Question: I'm trying to achieve a 3 column layout using the 'column-count' property. But it gives me strange effects in and (Google Chrome) . If you look at the attached code and run the snippet, you can see that there is some extra space after the checkboxes and before the button at the end.

Actually, as you can see in the inspector, the '<div class="centeredForm formEntry optionList">' containing the '<div class="centeredForm optionListMainContainer" style="margin-top: -1.525em;">' gets the wrong height. It behaves as the 'column-count'property was not set.
Is there a workaround for this problem in Webkit?
'''
/*! normalize.css v3.0.2 | MIT License | git.io/normalize */
/**
* 1. Set default font family to sans-serif.
* 2. Prevent iOS text size adjust after orientation change, without disabling
* user zoom.
*/
html {
font-family: sans-serif;
/* 1 */
-ms-text-size-adjust: 100%;
/* 2 */
-webkit-text-size-adjust: 100%;
/* 2 */
}
/**
* Remove default margin.
*/
body {
margin: 0;
}
/* HTML5 display definitions
========================================================================== */
/**
* Correct 'block' display not defined for any HTML5 element in IE 8/9.
* Correct 'block' display not defined for 'details' or 'summary' in IE 10/11
* and Firefox.
* Correct 'block' display not defined for 'main' in IE 11.
*/
article,
aside,
details,
figcaption,
figure,
footer,
header,
hgroup,
main,
menu,
nav,
section,
summary {
display: block;
}
/* Forms
========================================================================== */
/**
* Known limitation: by default, Chrome and Safari on OS X allow very limited
* styling of 'select', unless a 'border' property is set.
*/
/**
* 1. Correct color not being inherited.
* Known issue: affects color of disabled elements.
* 2. Correct font properties not being inherited.
* 3. Address margins set differently in Firefox 4+, Safari, and Chrome.
*/
button,
input,
optgroup,
select,
textarea {
color: inherit;
/* 1 */
font: inherit;
/* 2 */
margin: 0;
/* 3 */
}
/**
* Address 'overflow' set to 'hidden' in IE 8/9/10/11.
*/
button {
overflow: visible;
}
/**
* Address inconsistent 'text-transform' inheritance for 'button' and 'select'.
* All other form control elements do not inherit 'text-transform' values.
* Correct 'button' style inheritance in Firefox, IE 8/9/10/11, and Opera.
* Correct 'select' style inheritance in Firefox.
*/
button,
select {
text-transform: none;
}
/**
* 1. Avoid the WebKit bug in Android 4.0.* where (2) destroys native 'audio'
* and 'video' controls.
* 2. Correct inability to style clickable 'input' types in iOS.
* 3. Improve usability and consistency of cursor style between image-type
* 'input' and others.
*/
button,
html input[type="button"],
input[type="reset"],
input[type="submit"] {
-webkit-appearance: button;
/* 2 */
cursor: pointer;
/* 3 */
}
/**
* Re-set default cursor for disabled elements.
*/
button[disabled],
html input[disabled] {
cursor: default;
}
/**
* Remove inner padding and border in Firefox 4+.
*/
button::-moz-focus-inner,
input::-moz-focus-inner {
border: 0;
padding: 0;
}
/**
* Address Firefox 4+ setting 'line-height' on 'input' using '!important' in
* the UA stylesheet.
*/
input {
line-height: normal;
}
/**
* It's recommended that you don't attempt to style these elements.
* Firefox's implementation doesn't respect box-sizing, padding, or width.
*
* 1. Address box sizing set to 'content-box' in IE 8/9/10.
* 2. Remove excess padding in IE 8/9/10.
*/
input[type="checkbox"],
input[type="radio"] {
box-sizing: border-box;
/* 1 */
padding: 0;
/* 2 */
}
/**
* Define consistent border, margin, and padding.
*/
fieldset {
border: 1px solid #c0c0c0;
margin: 0 2px;
padding: 0.35em 0.625em 0.75em;
}
/**
* 1. Correct 'color' not being inherited in IE 8/9/10/11.
* 2. Remove padding so people aren't caught out if they zero out fieldsets.
*/
legend {
border: 0;
/* 1 */
padding: 0;
/* 2 */
}
div.subVCs {
width: 100%;
position: relative;
}
.view-size-100p {
width: 100%;
display: inline-block;
position: relative;
vertical-align: top;
padding: 2px 6px 3px 6px;
}
@media only handheld,
only screen and (max-width: 1024px),
only screen and (max-device-width: 1024px) {
.view-size-100p {
width: 100%;
display: block;
}
}
html,
html * {
font-family: Helvetica, Arial, sans-serif;
font-size: 0px;
box-sizing: border-box;
}
html p,
html a,
html ul,
html ol,
html li {
font-size: 16px;
}
body {
margin: 5px;
}
*,
*:before,
*:after {
box-sizing: inherit;
}
form.centeredForm {
position: relative;
width: 100%;
margin-top: 10px;
margin-bottom: 10px;
}
form.centeredForm > fieldset {
border-width: 5px;
border-style: solid;
border-color: #d3d3d3;
border-collapse: collapse;
padding: 10px;
}
form.centeredForm > fieldset > legend {
font-size: 16px;
font-style: normal;
font-weight: bold;
}
.centeredForm .formEntry {
display: block;
margin: 5px;
}
.centeredForm .formEntry.submit,
.centeredForm .formEntry.button {
text-align: right;
}
.centeredForm .formEntry.hidden {
display: none;
width: auto;
}
.centeredForm .formEntry.spacer {
font-size: 16px;
font-style: normal;
font-weight: normal;
display: block;
}
.centeredForm .formEntry > label,
.centeredForm .formEntry > input,
.centeredForm .formEntry > div {
display: inline-block;
padding: 0.125em 0.375em 0.1875em 0.375em;
}
.centeredForm .formEntry > label {
font-size: 16px;
font-style: normal;
font-weight: bold;
width: 40%;
vertical-align: baseline;
}
.centeredForm .formEntry:not(.hidden) > input,
.centeredForm .formEntry.optionList > div,
.centeredForm .formEntry.select > div,
.centeredForm .formEntry.radio > div {
font-size: 16px;
font-style: normal;
font-weight: normal;
width: 60%;
}
.centeredForm .formEntry.submit > input,
.centeredForm .formEntry.button > input {
width: 30%;
}
.centeredForm .formEntry:not(.submit):not(.button):not(.hidden) {
text-align: right;
}
.centeredForm .formEntry.optionList .optionListMainContainer {
-webkit-column-width: auto;
-webkit-column-count: 3;
-webkit-column-gap: 0;
-webkit-column-rule: none;
-moz-column-width: auto;
-moz-column-count: 3;
-moz-column-gap: 0;
-moz-column-rule: none;
column-width: auto;
column-count: 3;
column-gap: 0;
column-rule: none;
}
.centeredForm .formEntry.optionList .optionListMainContainer,
.centeredForm .formEntry.optionList .optionListMainContainer * {
text-align: left;
padding: 0.125em 0.375em 0.1875em 0.375em;
}
.centeredForm .formEntry.optionList .optionListMainContainer .optionListTitleContainer {
font-size: 16px;
font-style: normal;
font-weight: bold;
display: block;
margin-top: 0.625em;
margin-bottom: 0.1875em;
-webkit-column-span: all;
-moz-column-span: all;
column-span: all;
z-index: 0;
}
.centeredForm .formEntry.optionList .optionListMainContainer .optionListTitleContainer:first-child {
margin-top: -1.525em;
}
.centeredForm .formEntry.optionList .optionListMainContainer .optionListContainer {
font-size: 16px;
font-style: normal;
font-weight: normal;
width: 100%;
padding: 0px !important;
}
.centeredForm .formEntry.select .selectMainContainer {
text-align: left;
padding: 0px !important;
}
.centeredForm .formEntry.radio .radioMainContainer {
-webkit-column-width: auto;
-webkit-column-count: 3;
-webkit-column-gap: 0;
-webkit-column-rule: none;
-moz-column-width: auto;
-moz-column-count: 3;
-moz-column-gap: 0;
-moz-column-rule: none;
column-width: auto;
column-count: 3;
column-gap: 0;
column-rule: none;
text-align: left;
padding: 0px !important;
}
.centeredForm .formEntry.radio .radioMainContainer .radioContainer {
font-size: 16px;
font-style: normal;
font-weight: normal;
width: 100%;
padding: 0px !important;
}
.centeredForm div.formEntry:nth-of-type(2n) {
color: black;
background-color: #f5f5ff;
}
/*
* @CSS3 Inputs
* @author kellers
**/
:root input {
-moz-border-radius-topleft: 0.5em;
-moz-border-radius-topright: 0.5em;
-moz-border-radius-bottomright: 0.5em;
-moz-border-radius-bottomleft: 0.5em;
-webkit-border-top-left-radius: 0.5em;
-webkit-border-top-right-radius: 0.5em;
-webkit-border-bottom-right-radius: 0.5em;
-webkit-border-bottom-left-radius: 0.5em;
border-top-left-radius: 0.5em;
border-top-right-radius: 0.5em;
border-bottom-right-radius: 0.5em;
border-bottom-left-radius: 0.5em;
border-width: 1px;
border-style: solid;
border-color: #cccccc;
border-collapse: collapse;
outline: 0px none;
vertical-align: baseline;
padding: 0.125em 0.375em 0.1875em 0.375em;
-webkit-appearance: none;
-moz-appearance: none;
appearance: none;
}
:root input:not([type="checkbox"]):not([type="radio"]):not([type="file"]):not([type="hidden"]):not([type="reset"]):not([type="submit"]):not([type="button"]).ui-spinner-input {
margin: 0px 17px 0px 0px;
}
:root input[type="color"] {
padding-top: 0px !important;
padding-bottom: 0px !important;
}
:root span.ui-spinner.ui-widget {
font-size: inherit !important;
}
:root input[type=number] {
text-align: right;
}
:root input[disabled] {
color: #545454 !important;
-moz-opacity: .4;
-webkit-opacity: .4;
opacity: .4;
}
:root input:not([type="checkbox"]):not([type="radio"]):not([type="file"]):not([type="hidden"]):not([type="reset"]) {
-webkit-box-shadow: inset 0 1px 1px rgba(0, 0, 0, 0.075);
box-shadow: inset 0 1px 1px rgba(0, 0, 0, 0.075);
-webkit-transition: border-color ease-in-out 0.15s, -webkit-box-shadow ease-in-out 0.15s;
-o-transition: border-color ease-in-out 0.15s, box-shadow ease-in-out 0.15s;
transition: border-color ease-in-out 0.15s, box-shadow ease-in-out 0.15s;
}
:root input:not([type="checkbox"]):not([type="radio"]):not([type="file"]):not([type="hidden"]):not([type="reset"]):not([disabled]):focus {
-webkit-box-shadow: inset 0 1px 1px rgba(0, 0, 0, 0.075), 0 0 8px rgba(102, 175, 233, 0.6);
box-shadow: inset 0 1px 1px rgba(0, 0, 0, 0.075), 0 0 8px rgba(102, 175, 233, 0.6);
}
:root div[data-type="button"] {
-webkit-box-shadow: inset 0 1px 1px rgba(0, 0, 0, 0.075);
box-shadow: inset 0 1px 1px rgba(0, 0, 0, 0.075);
-webkit-transition: border-color ease-in-out 0.15s, -webkit-box-shadow ease-in-out 0.15s;
-o-transition: border-color ease-in-out 0.15s, box-shadow ease-in-out 0.15s;
transition: border-color ease-in-out 0.15s, box-shadow ease-in-out 0.15s;
}
:root div[data-type="button"]:not([data-disabled]):focus,
:root div[data-type="button"]:not([data-disabled]):hover {
-webkit-box-shadow: inset 0 1px 1px rgba(0, 0, 0, 0.075), 0 0 8px rgba(102, 175, 233, 0.6);
box-shadow: inset 0 1px 1px rgba(0, 0, 0, 0.075), 0 0 8px rgba(102, 175, 233, 0.6);
}
:root button:not([data-disabled]):not(.ui-datepicker-close):not(.ui-datepicker-current):not(.ui-button) {
-webkit-box-shadow: inset 0 1px 1px rgba(0, 0, 0, 0.075);
box-shadow: inset 0 1px 1px rgba(0, 0, 0, 0.075);
-webkit-transition: border-color ease-in-out 0.15s, -webkit-box-shadow ease-in-out 0.15s;
-o-transition: border-color ease-in-out 0.15s, box-shadow ease-in-out 0.15s;
transition: border-color ease-in-out 0.15s, box-shadow ease-in-out 0.15s;
}
:root button:not([data-disabled]):not(.ui-datepicker-close):not(.ui-datepicker-current):not(.ui-button):not([data-disabled]):focus,
:root button:not([data-disabled]):not(.ui-datepicker-close):not(.ui-datepicker-current):not(.ui-button):not([data-disabled]):hover {
-webkit-box-shadow: inset 0 1px 1px rgba(0, 0, 0, 0.075), 0 0 8px rgba(102, 175, 233, 0.6);
box-shadow: inset 0 1px 1px rgba(0, 0, 0, 0.075), 0 0 8px rgba(102, 175, 233, 0.6);
}
:root input[type="button"]:not([disabled]):hover,
:root input[type="submit"]:not([disabled]):hover {
-webkit-box-shadow: inset 0 1px 1px rgba(0, 0, 0, 0.075), 0 0 8px rgba(102, 175, 233, 0.6) !important;
box-shadow: inset 0 1px 1px rgba(0, 0, 0, 0.075), 0 0 8px rgba(102, 175, 233, 0.6) !important;
}
:root input[type="submit"],
input[type="button"] {
-webkit-appearance: none;
-moz-appearance: none;
appearance: none;
color: black;
background-color: #f8f8f8;
}
:root input[type="submit"]:active,
input[type="button"]:active {
border-width: 1px;
border-style: inset;
border-color: #808080;
border-collapse: collapse;
}
:root div[data-type="button"],
:root input[type="button"] {
margin: -1px -1px -1px -3px;
}
:root div[data-type="button"],
:root input[type="button"],
:root div[data-type="button"]:root button:not(.ui-datepicker-close):not(.ui-datepicker-current):not(.ui-button),
:root input[type="button"]:root button:not(.ui-datepicker-close):not(.ui-datepicker-current):not(.ui-button) {
min-width: 5px;
line-height: 1;
display: inline-block;
}
:root button:not(.ui-datepicker-close):not(.ui-datepicker-current):not(.ui-button) {
margin: -1px -1px -1px 1px;
}
/**
* @info Cross-browser CSS3 Image-Free Custom Checkbox
* @author Dmitriy Kubyshkin
* @changed by kellers
* @web http://kubyshkin.ru/posts/cross-browser-css3-image-free-custom-checkbox.html
*/
.my_own_styled_checkbox {
position: relative;
display: inline-block;
zoom: 1;
}
.my_own_styled_checkbox * {
font-size: inherit !important;
}
.my_own_styled_checkbox .checkBox,
.my_own_styled_checkbox .checkBoxOverlay {
padding: 0px !important;
box-sizing: content-box;
}
.my_own_styled_checkbox .checkBox {
position: absolute;
display: inline-block;
top: 0.125em;
width: 1em;
height: 1em;
border-width: 1px;
border-style: solid;
border-color: #cccccc;
border-collapse: collapse;
background-color: white;
-moz-border-radius-topleft: 50%;
-moz-border-radius-topright: 50%;
-moz-border-radius-bottomright: 50%;
-moz-border-radius-bottomleft: 50%;
-webkit-border-top-left-radius: 50%;
-webkit-border-top-right-radius: 50%;
-webkit-border-bottom-right-radius: 50%;
-webkit-border-bottom-left-radius: 50%;
border-top-left-radius: 50%;
border-top-right-radius: 50%;
border-bottom-right-radius: 50%;
border-bottom-left-radius: 50%;
vertical-align: bottom;
vertical-align: text-bottom;
-webkit-box-shadow: inset 0 1px 1px rgba(0, 0, 0, 0.075);
box-shadow: inset 0 1px 1px rgba(0, 0, 0, 0.075);
-webkit-transition: border-color ease-in-out 0.15s, -webkit-box-shadow ease-in-out 0.15s;
-o-transition: border-color ease-in-out 0.15s, box-shadow ease-in-out 0.15s;
transition: border-color ease-in-out 0.15s, box-shadow ease-in-out 0.15s;
}
.my_own_styled_checkbox > input {
cursor: pointer;
}
.my_own_styled_checkbox > input[disabled] {
cursor: default;
}
.my_own_styled_checkbox > input[disabled] + .checkBox {
border-width: 1px;
border-style: solid;
border-color: #eeeeee;
border-collapse: collapse;
background-color: #eee;
}
.my_own_styled_checkbox > input[disabled] + .checkBox > .checkBoxOverlay {
border-bottom: 0.125em solid #999;
border-left: 0.125em solid #999;
}
.my_own_styled_checkbox > input[disabled] + .checkBox + span.checkBoxText {
color: #999;
}
.my_own_styled_checkbox .checkBox > .checkBoxOverlay {
position: absolute;
display: none;
border-bottom: 0.15em solid black;
border-left: 0.15em solid black;
}
.my_own_styled_checkbox input:checked + .checkBox > .checkBoxOverlay {
left: 0.125em;
top: 0em;
width: 1em;
height: 0.375em;
-webkit-transform: rotate(-45deg);
-moz-transform: rotate(-45deg);
-o-transform: rotate(-45deg);
-ms-transform: rotate(-45deg);
transform: rotate(-45deg);
zoom: 1;
display: block;
z-index: 2;
}
.my_own_styled_checkbox input {
position: absolute;
outline: none;
left: 0;
top: 0;
width: 100%;
height: 100%;
border: none;
margin: 0;
z-index: 3;
opacity: 0;
}
.my_own_styled_checkbox > input:not([disabled]):active + .checkBox,
.my_own_styled_checkbox > input:focus + .checkBox {
-webkit-box-shadow: inset 0 1px 1px rgba(0, 0, 0, 0.075), 0 0 8px rgba(102, 175, 233, 0.6);
box-shadow: inset 0 1px 1px rgba(0, 0, 0, 0.075), 0 0 8px rgba(102, 175, 233, 0.6);
}
.my_own_styled_checkbox > input:focus + .checkBox,
.my_own_styled_checkbox > input:not([disabled]):hover + .checkBox {
-webkit-box-shadow: inset 0 1px 1px rgba(0, 0, 0, 0.075), 0 0 8px rgba(102, 175, 233, 0.6);
box-shadow: inset 0 1px 1px rgba(0, 0, 0, 0.075), 0 0 8px rgba(102, 175, 233, 0.6);
}
.my_own_styled_checkbox > span.checkBoxText {
display: block;
vertical-align: top;
margin-left: 1.5em !important;
word-break: break-all;
}
'''
'''
<div class="userEdit view-size-100p">
<div class="userEdit">
<div class="mainDiv">
<form class="centeredForm centeredForm" action="" method="post" enctype="multipart/form-data">
<fieldset>
<legend>some title</legend>
<div class="centeredForm formEntry optionList">
<label>some label text</label>
<span style="display: inline-block;width: 60%;margin:0px;padding:0px;visibility: hidden;">&nbsp;</span>
<div class="centeredForm optionListMainContainer" style="margin-top: -1.525em;">
<span class="centeredForm optionListContainer my_own_styled_checkbox">
<input type="checkbox" name="ckeckboxname[]" value="5" checked="checked" tabindex="21"><span class="centeredForm checkBox"><span class="centeredForm checkBoxOverlay"></span></span>
<span class="centeredForm checkBoxText">Test User</span>
</span>
<span class="centeredForm optionListContainer my_own_styled_checkbox">
<input type="checkbox" name="ckeckboxname[]" value="5" tabindex="22"><span class="centeredForm checkBox"><span class="centeredForm checkBoxOverlay"></span></span>
<span class="centeredForm checkBoxText">Test User</span>
</span>
<span class="centeredForm optionListContainer my_own_styled_checkbox">
<input type="checkbox" name="ckeckboxname[]" value="5" checked="checked" tabindex="23"><span class="centeredForm checkBox"><span class="centeredForm checkBoxOverlay"></span></span>
<span class="centeredForm checkBoxText">Test User</span>
</span>
<span class="centeredForm optionListContainer my_own_styled_checkbox">
<input type="checkbox" name="ckeckboxname[]" value="5" tabindex="24"><span class="centeredForm checkBox"><span class="centeredForm checkBoxOverlay"></span></span>
<span class="centeredForm checkBoxText">Test User</span>
</span>
<span class="centeredForm optionListContainer my_own_styled_checkbox">
<input type="checkbox" name="ckeckboxname[]" value="5" checked="checked" tabindex="25"><span class="centeredForm checkBox"><span class="centeredForm checkBoxOverlay"></span></span>
<span class="centeredForm checkBoxText">Test User</span>
</span>
<span class="centeredForm optionListContainer my_own_styled_checkbox">
<input type="checkbox" name="ckeckboxname[]" value="5" tabindex="26"><span class="centeredForm checkBox"><span class="centeredForm checkBoxOverlay"></span></span>
<span class="centeredForm checkBoxText">Test User</span>
</span>
<span class="centeredForm optionListContainer my_own_styled_checkbox">
<input type="checkbox" name="ckeckboxname[]" value="5" checked="checked" tabindex="27"><span class="centeredForm checkBox"><span class="centeredForm checkBoxOverlay"></span></span>
<span class="centeredForm checkBoxText">Test User</span>
</span>
<span class="centeredForm optionListContainer my_own_styled_checkbox">
<input type="checkbox" name="ckeckboxname[]" value="5" tabindex="28"><span class="centeredForm checkBox"><span class="centeredForm checkBoxOverlay"></span></span>
<span class="centeredForm checkBoxText">Test User</span>
</span>
<span class="centeredForm optionListContainer my_own_styled_checkbox">
<input type="checkbox" name="ckeckboxname[]" value="5" checked="checked" tabindex="29"><span class="centeredForm checkBox"><span class="centeredForm checkBoxOverlay"></span></span>
<span class="centeredForm checkBoxText">Test User</span>
</span>
<span class="centeredForm optionListContainer my_own_styled_checkbox">
<input type="checkbox" name="ckeckboxname[]" value="5" tabindex="30"><span class="centeredForm checkBox"><span class="centeredForm checkBoxOverlay"></span></span>
<span class="centeredForm checkBoxText">Test User</span>
</span>
</div>
</div>
<span class="centeredForm formEntry submit">
<input type="submit" name="pEditSingleUserGroup" value="some action" tabindex="32">
</span>
</fieldset>
</form>
</div>
</div>
</div>
'''
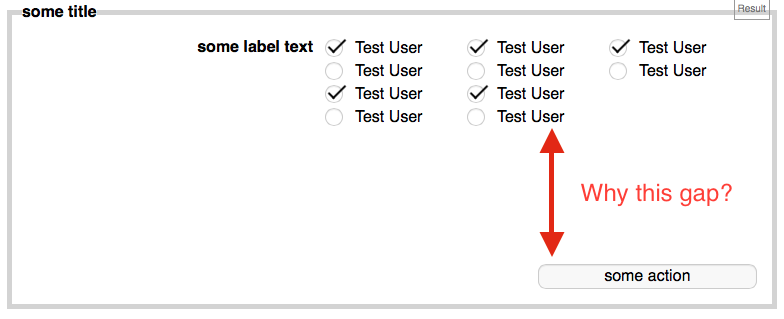
Answer: I have made few changes in your code here is demo: <URL>
---
HTML Line 11:
'<div class="centeredForm optionListMainContainer" style="margin-top: -1.525em; float:right"> // added 'float:right''
HTML Line 55:
'<div style='clear:both'></div> // added'
CSS Line 247:
'''
.centeredForm .formEntry > label,
.centeredForm .formEntry > input,
.centeredForm .formEntry > div {
/*display: inline-block; //removed this line */
padding: 0.125em 0.375em 0.1875em 0.375em;
}
'''